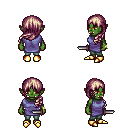
a pixel art fantasy rpg character, female body template, orc, green skin, chain tabard jacket, teal pants, white blonde left-swept hairstyle, bracelets, gold boots, dagger, four views (front, back, left, right), 2x2 character sprite sheet, small pixel art, hard edges, no anti-aliasing